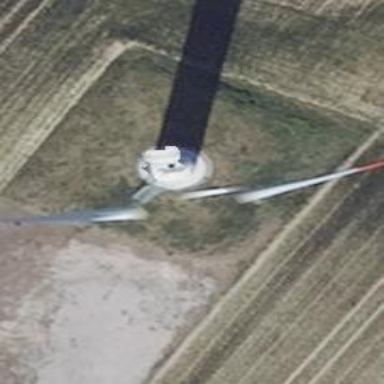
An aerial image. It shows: Wind generator in the form of horizontal axis wind turbine.